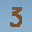
Label: 3